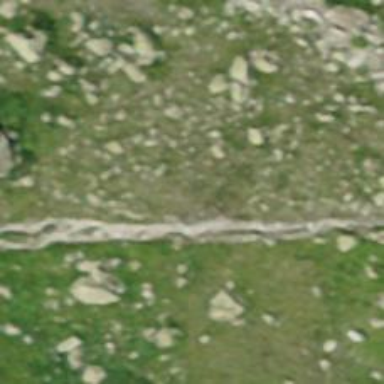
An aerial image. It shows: Path.